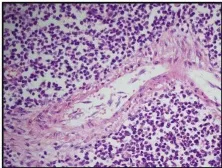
(C) Neoplastic cells infiltrating blood vessels (original magnification, x400).
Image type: pathology (h&e)